Question: '''
<head runat="server">
<title></title>
<script type="text/javascript" src="http://ajax.googleapis.com/ajax/libs/jquery/1.5.1/jquery.min.js"></script>
<script type="text/javascript" src="http://ajax.googleapis.com/ajax/libs/jqueryui/1.8.11/jquery-ui.min.js"></script>
<link type="text/css" href="http://ajax.googleapis.com/ajax/libs/jqueryui/1.8.11/themes/ui-lightness/jquery-ui.css"/>
<script>
$(document).ready(function() {
$("#TextBox1").datepicker();
});
</script>
</head>
<body>
<form id="form1" runat="server">
<div>
<asp:TextBox ID="TextBox1" runat="server"></asp:TextBox>
</div>
</form>
</body>
'''

Should I be linking any other css files? Or is it a problem with Google CDN?
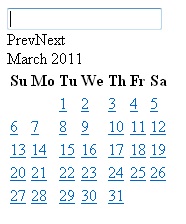
Answer: you are using '<script>' for 'css' instead of '<link>'
EDIT:
and 'rel="stylesheet"' is missing